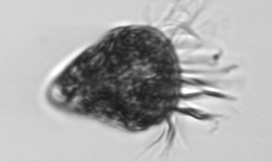
Label: Strombidium_morphotype2